Field crop: tomato
Growth stage: 1
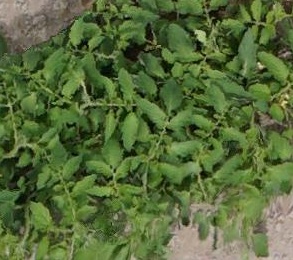
Species: tomato